Question: Look at the screenshot of game named "Antichamber":

You can see a cube frame, through one face you can see some objects located inside the cube, through other face you can see other objects located in the same cube too. The thing confusing me is that you can watch both faces simultaneously and as you see on screenshot the objects from both "faces" are visible. Also, every object seemed to fill entire space inside the cube.
My question is general - how can I achieve the same effect? Maybe there is something with 3d engine that allows it?
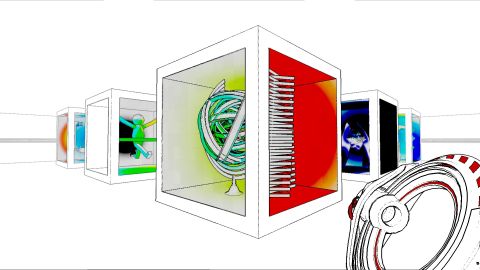
Answer: This is called <URL>. It is conventionally used to do inexpensive drawing of some classes of 3D environment -- but as you note, the contents of a portal need not be related to those of any other portal...
To achieve the effect, when drawing a portal, the engine sets the graphics rasterizer to clip the rasterization of objects visible through the portal. To achieve it efficiently, the engine does occlusion culling: it only needs to draw those objects that might be visible through the portal.
To make sure that your portals can be correctly drawn as "larger on the inside than the outside", you should make sure to "clear" the visible region inside each portal before drawing it. If all your portal scenes are guaranteed "watertight", however, you may be able to get away with only clearing the depth buffer.